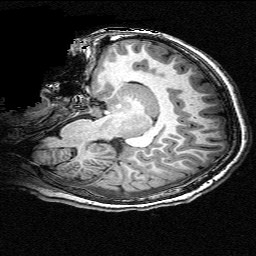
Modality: T1w
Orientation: sagittal
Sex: female